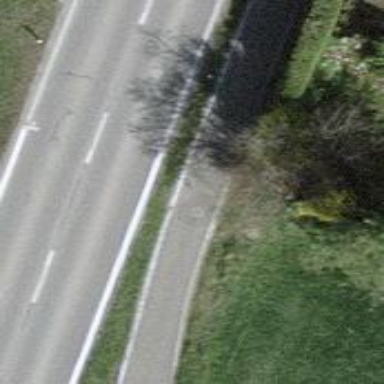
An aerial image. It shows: Asphalt track with grade1 quality. It is designed for agricultural vehicles.